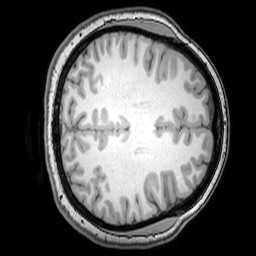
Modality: T1w
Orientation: axial
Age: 23
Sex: female
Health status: healthy
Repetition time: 0.081 s
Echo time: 0.037 s